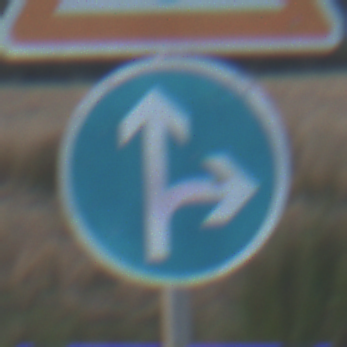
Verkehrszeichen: VorgeschriebeneFahrtrichtungGeradeausOderRechts
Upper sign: Lichtzeichenanlage
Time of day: SunriseSunset
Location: Outdoor (Nature)
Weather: Clear
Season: Winter
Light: Natural